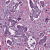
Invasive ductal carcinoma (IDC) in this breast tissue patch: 1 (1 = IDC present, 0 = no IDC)